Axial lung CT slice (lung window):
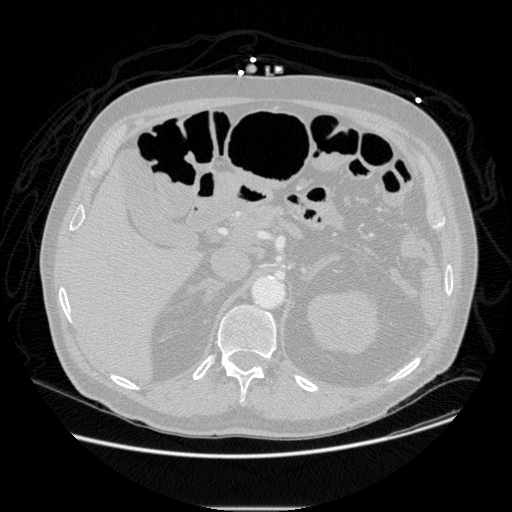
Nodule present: no